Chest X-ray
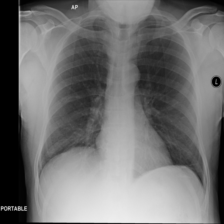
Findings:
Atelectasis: negative
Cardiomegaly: negative
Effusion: negative
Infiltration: negative
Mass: negative
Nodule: negative
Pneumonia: negative
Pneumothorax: negative
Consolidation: negative
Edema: negative
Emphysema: negative
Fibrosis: negative
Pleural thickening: negative
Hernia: negative